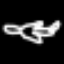
Label: airplane